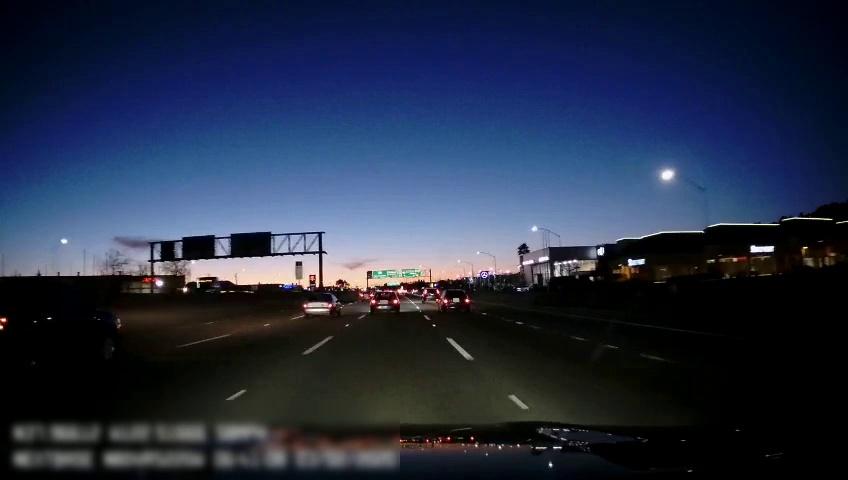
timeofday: Night
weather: Other
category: Drivable Space
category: Vehicles | Car
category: Vehicles | Car
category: Vehicles | SUV
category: Vehicles | Car
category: Vehicles | Car
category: Vehicles | SUV
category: Lanes | Alternate Lane
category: Lanes | Alternate Lane
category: Lanes | Current Lane
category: Lanes | Current Lane
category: Lanes | Alternate Lane
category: Lanes | Alternate Lane
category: Traffic | Signs
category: Traffic | Signs
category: Traffic | Signs